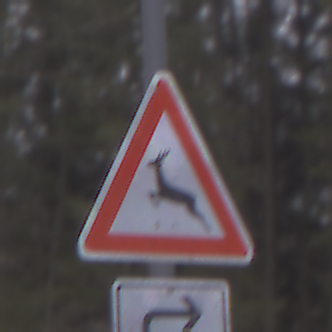
Verkehrszeichen: WildwechselRechts
Zusatzzeichen unten: RichtungsangabeDurchPfeile5
Umgebung: Outdoor, Nature
Tageszeit: Midday
Wetter: Overcast
Licht: Natural
Jahreszeit: Autumn
Kontrast: LowContrast